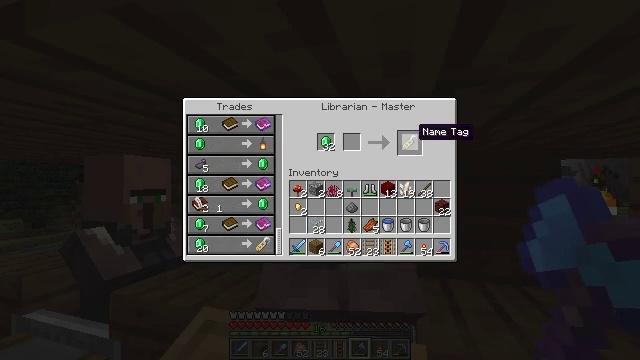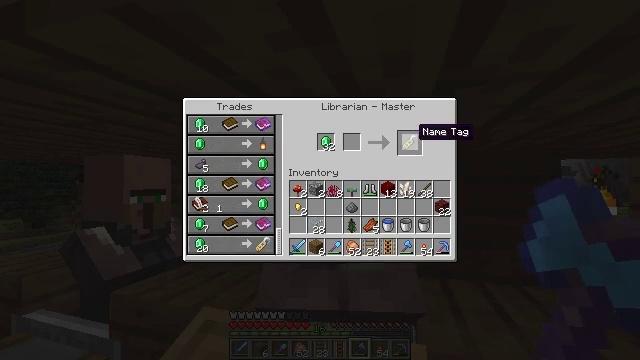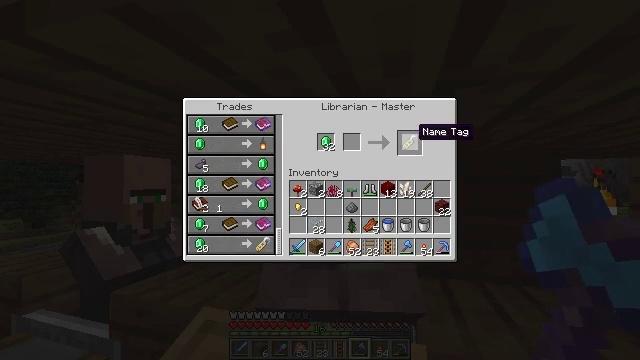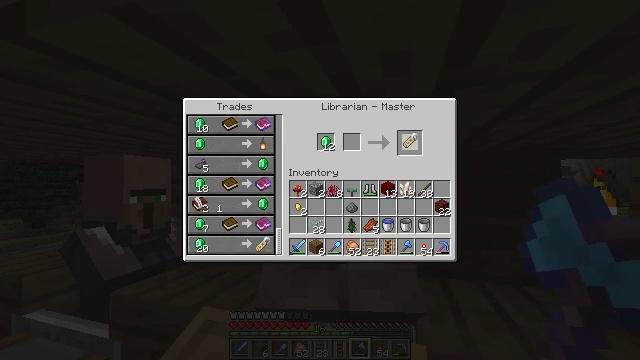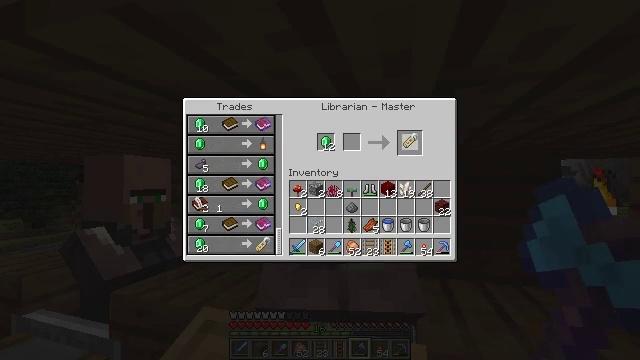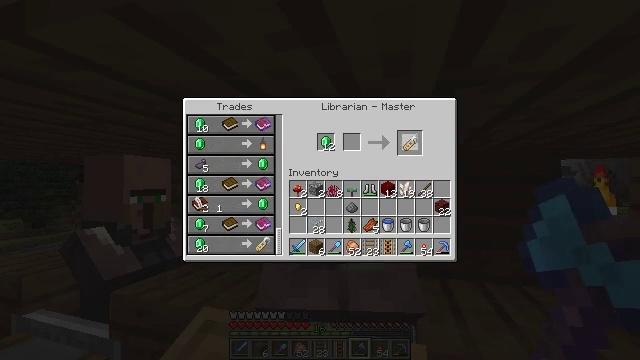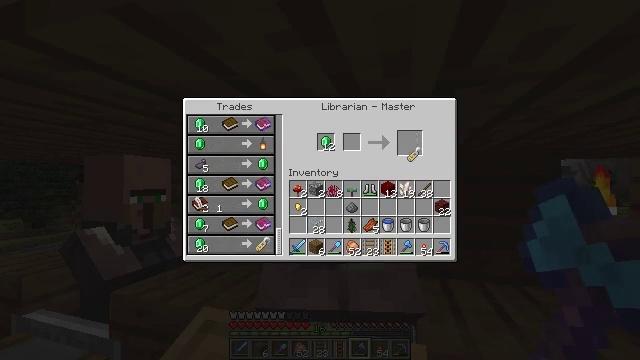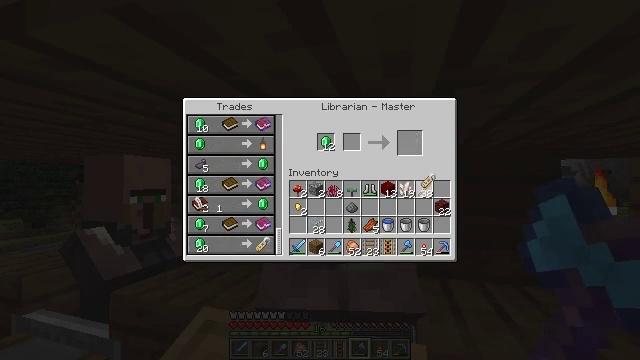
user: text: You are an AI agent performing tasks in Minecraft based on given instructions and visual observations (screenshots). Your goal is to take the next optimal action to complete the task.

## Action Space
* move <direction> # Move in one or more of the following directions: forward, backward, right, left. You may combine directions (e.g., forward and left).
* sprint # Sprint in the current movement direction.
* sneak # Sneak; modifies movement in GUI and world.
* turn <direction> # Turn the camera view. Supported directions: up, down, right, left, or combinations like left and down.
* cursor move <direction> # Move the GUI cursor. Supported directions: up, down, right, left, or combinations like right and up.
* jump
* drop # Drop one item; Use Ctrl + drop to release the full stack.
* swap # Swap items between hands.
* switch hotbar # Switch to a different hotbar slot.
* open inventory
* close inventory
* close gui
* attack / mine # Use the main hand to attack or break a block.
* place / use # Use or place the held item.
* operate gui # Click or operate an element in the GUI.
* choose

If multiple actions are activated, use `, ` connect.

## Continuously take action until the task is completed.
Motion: motion action
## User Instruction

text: Craft a name tag.
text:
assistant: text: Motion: no_op
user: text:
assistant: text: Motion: no_op
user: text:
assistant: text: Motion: operate gui
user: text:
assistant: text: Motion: operate gui
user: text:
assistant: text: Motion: no_op
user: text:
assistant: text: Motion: cursor move down
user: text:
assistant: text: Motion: cursor move right and down
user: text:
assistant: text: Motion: no_op